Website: apple
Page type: billing-address
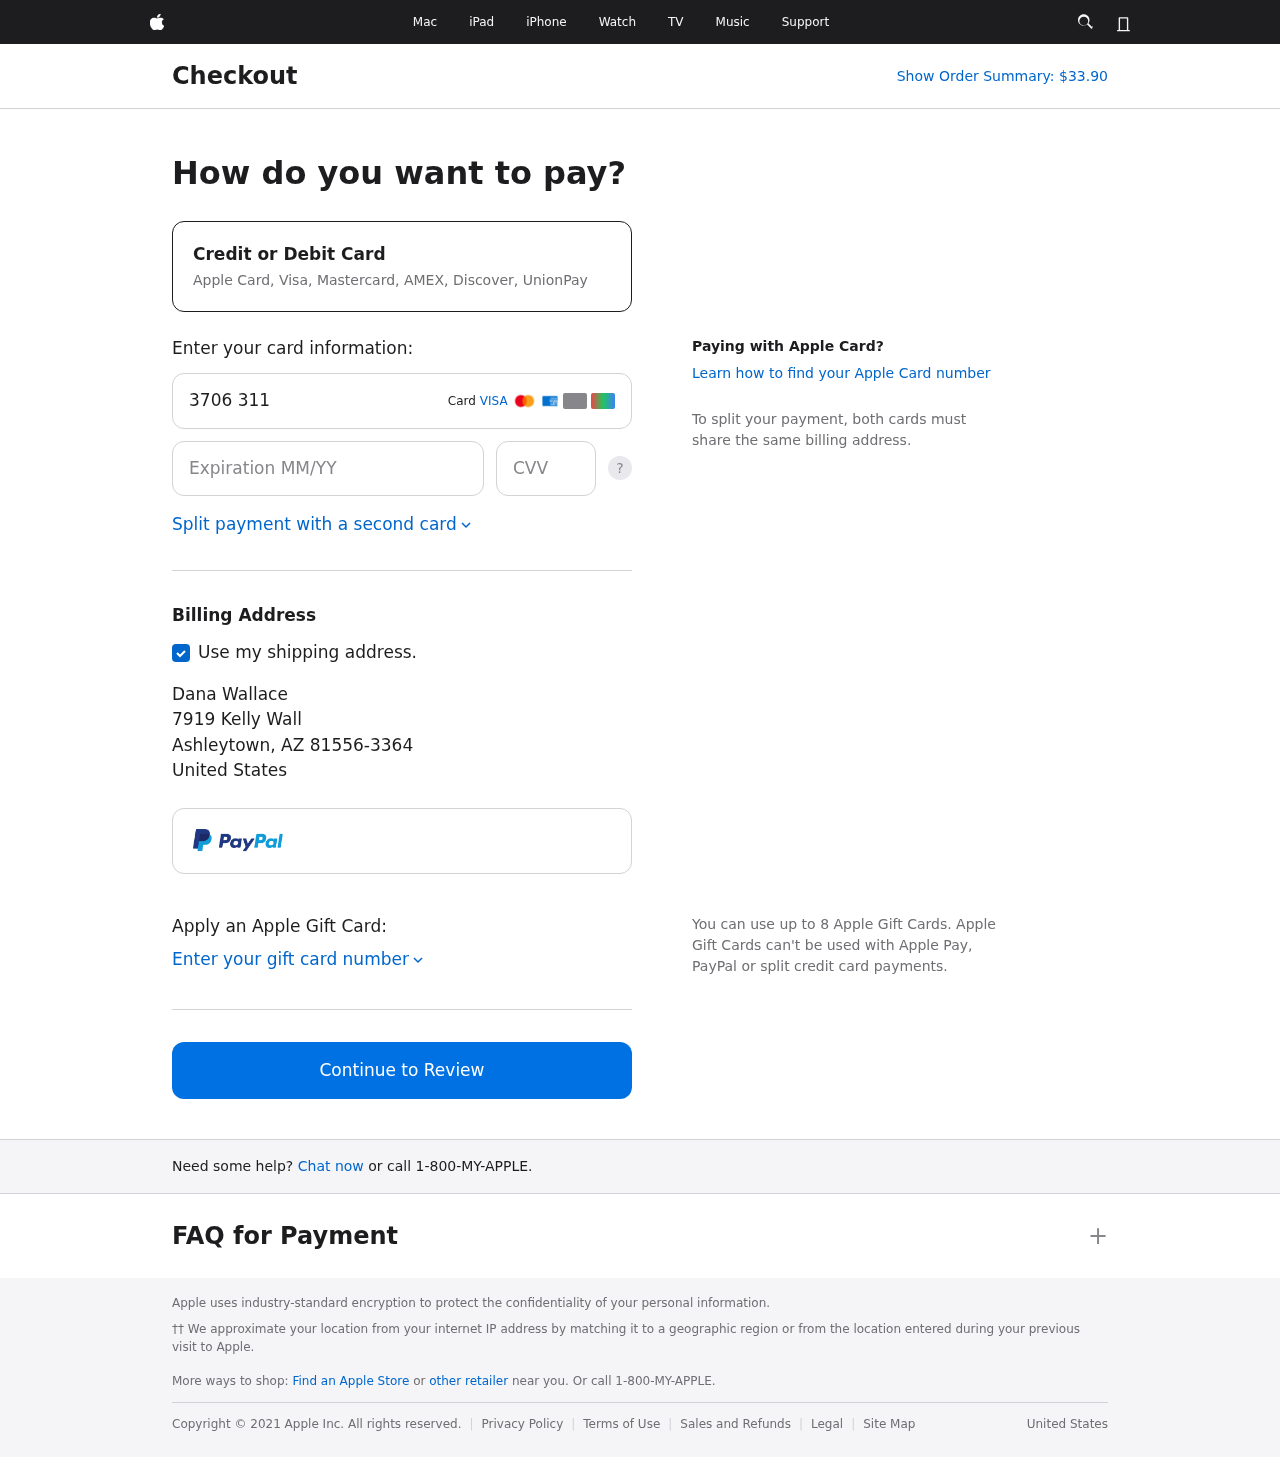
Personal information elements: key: PII_CARD_CVV
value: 9655
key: PII_CARD_EXPIRY
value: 04/29
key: PII_CARD_NUMBER
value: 3706 3116 2087 237
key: PII_CITY
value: Ashleytown
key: PII_COUNTRY
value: United States
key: PII_FULLNAME
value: Dana Wallace
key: PII_POSTCODE_FULL
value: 81556-3364
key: PII_STATE_ABBR
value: AZ
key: PII_STREET
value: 7919 Kelly Wall
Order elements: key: ORDER_TOTAL
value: Show Order Summary: $33.90